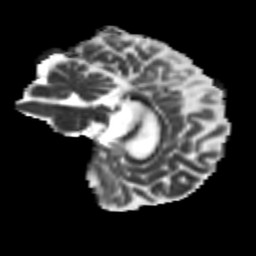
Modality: MD
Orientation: sagittal
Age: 22
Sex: male
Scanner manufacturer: siemens
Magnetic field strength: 3 T
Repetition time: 8.6 s
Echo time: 0.095 s